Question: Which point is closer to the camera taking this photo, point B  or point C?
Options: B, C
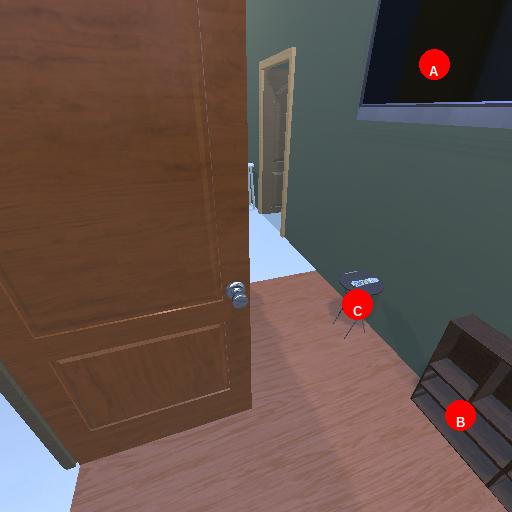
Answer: B